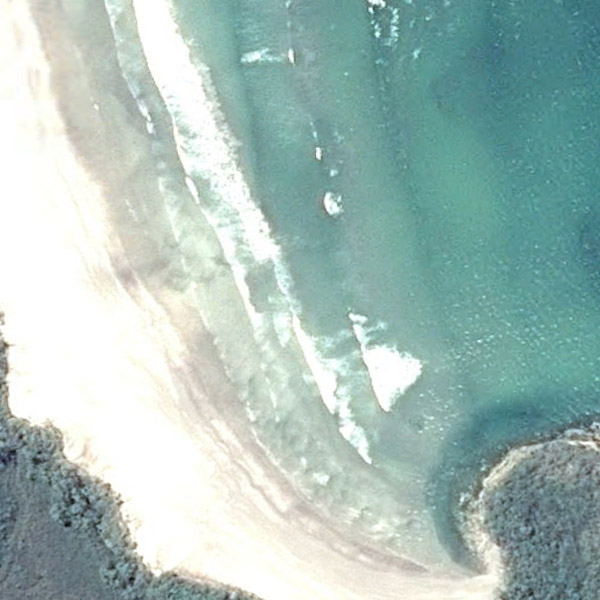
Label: Beach